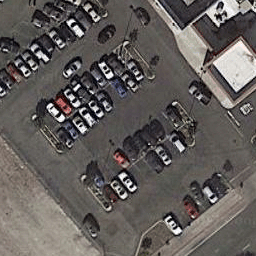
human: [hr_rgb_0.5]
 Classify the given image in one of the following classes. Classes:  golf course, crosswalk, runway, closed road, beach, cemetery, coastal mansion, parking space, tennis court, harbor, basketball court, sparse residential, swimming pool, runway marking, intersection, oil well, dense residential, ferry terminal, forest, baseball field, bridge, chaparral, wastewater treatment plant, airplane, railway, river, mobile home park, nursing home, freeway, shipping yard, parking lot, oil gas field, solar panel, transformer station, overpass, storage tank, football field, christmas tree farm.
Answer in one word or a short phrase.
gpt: parking lot